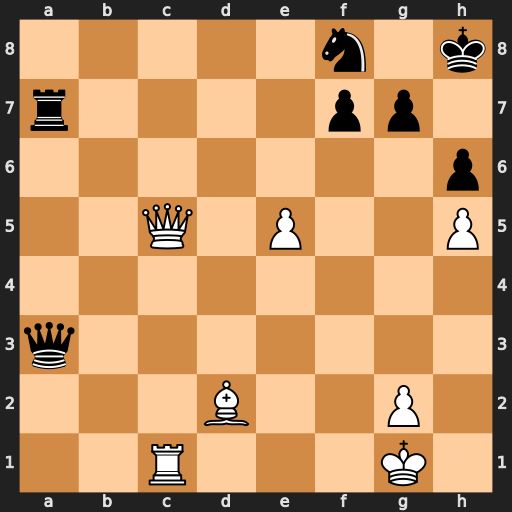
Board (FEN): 5n1k/r4pp1/7p/2Q1P2P/8/q7/3B2P1/2R3K1
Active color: w
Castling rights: -
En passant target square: -
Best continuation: Qxa3 Rxa3 Rc8 Kh7 Rxf8